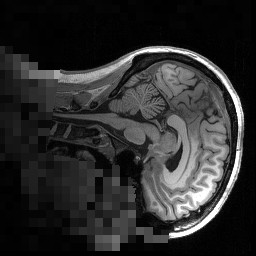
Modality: T1w
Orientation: sagittal
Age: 33
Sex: female
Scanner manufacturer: siemens
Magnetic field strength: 3 T
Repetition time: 2.53 s